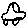
Label: car